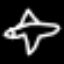
Label: airplane